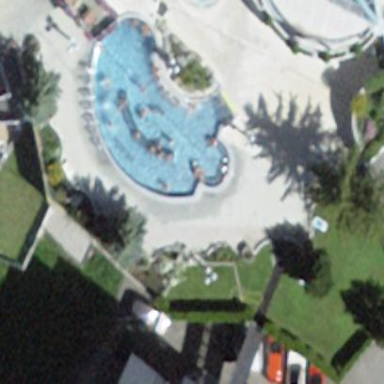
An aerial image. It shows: Outdoor swimming pool in leisure land area.